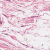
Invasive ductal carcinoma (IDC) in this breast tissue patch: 0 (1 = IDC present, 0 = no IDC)